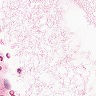
Metastatic tissue present: no